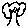
Label: tree